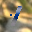
Label: 1